【题型】解答题　【知识点】平面几何　【难度】medium
如图，已知在菱形 $ABCD$ 中，点 $E$ 是 $AB$ 的中点，$AF \perp BC$ 于点 $F$，连接 $EF$、$ED$、$DF$，$DE$ 交 $AF$ 于点 $G$，且 $DE \perp EF$。

(1) 求证：$AE^2 = EG \cdot ED$；

(2) 求证：$BC^2 = 2DF \cdot BF$。

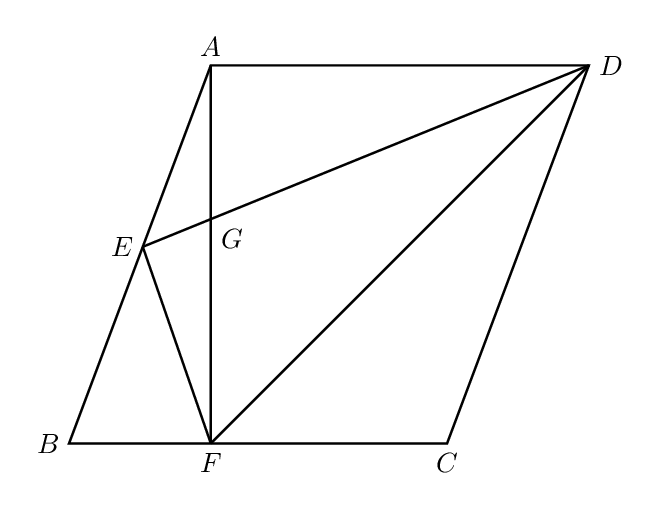
【解答】
【分析】(1) 根据直角三角形的性质得到 $AE = FE$，根据菱形的性质得到 $AD \parallel BC$，求得 $\angle DAG = \angle AFB = 90^\circ$，然后证明 $\triangle AEG \sim \triangle DEA$，即可得到结论；

(2) 由 $AE = EF$，$AE^2 = EG \cdot ED$，得到 $FE^2 = EG \cdot ED$，推出 $\triangle FEG \sim \triangle DEF$，根据相似三角形的性质得到 $\angle EFG = \angle EDF$，根据相似三角形的判定和性质即可得到结论。

【解答】证明：(1) $\because AF \perp BC$ 于点 $F$，

$\therefore \angle AFB = 90^\circ$，

$\because$ 点 $E$ 是 $AB$ 的中点，

$\therefore AE = FE$，

$\therefore \angle EAF = \angle AFE$，

$\because$ 四边形 $ABCD$ 是菱形，

$\therefore AD \parallel BC$，

$\therefore \angle DAG = \angle AFB = 90^\circ$，

$\because DE \perp EF$，

$\therefore \angle FEG = 90^\circ$，

$\therefore \angle DAG = \angle FEG$，

$\because \angle AGD = \angle FGE$，

$\therefore \angle EFG = \angle ADG$，

$\therefore \angle EAG = \angle ADG$，

$\because \angle AEG = \angle DEA$，

$\therefore \triangle AEG \sim \triangle DEA$，

$\therefore \dfrac{AE}{DE} = \dfrac{EG}{AE}$，

$\therefore AE^2 = EG \cdot ED$；

(2) $\because AE = EF$，$AE^2 = EG \cdot ED$，

$\therefore FE^2 = EG \cdot ED$，

$\therefore \dfrac{FE}{DE} = \dfrac{EG}{EF}$，

$\because \angle FEG = \angle DEF$，

$\therefore \triangle FEG \sim \triangle DEF$，

$\therefore \angle EFG = \angle EDF$，

$\therefore \angle BAF = \angle EDF$，

$\because \angle DEF = \angle AFB = 90^\circ$，

$\therefore \triangle ABF \sim \triangle DFE$，

$\therefore \dfrac{AB}{DF} = \dfrac{BF}{EF}$，

$\because$ 四边形 $ABCD$ 是菱形，

$\therefore AB = BC$，

$\because \angle AFB = 90^\circ$，

$\because$ 点 $E$ 是 $AB$ 的中点，

$\therefore FE = \dfrac{1}{2}AB = \dfrac{1}{2}BC$，

$\therefore \dfrac{BC}{DF} = \dfrac{BF}{\dfrac{1}{2}BC}$，

$\therefore BC^2 = 2DF \cdot BF$。